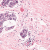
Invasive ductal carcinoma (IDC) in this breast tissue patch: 0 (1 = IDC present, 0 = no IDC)